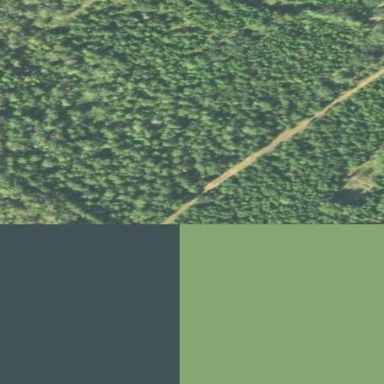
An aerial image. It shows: Mixed leaf woodland.